Question: I would like to get a histogram with alternating gradients of a given color, according to decile breakpoints, as shown in figure below:
<URL>
Example data:
'''
clear
input float dn3001 double hw0010
<PHONE>.<PHONE>
-16390 520.<PHONE>
121010 238.732322261911
953839 221.316063150235
465000 247.280750487467
-870 280.305382323347
96000 <PHONE>18
69500 355.<PHONE>
<PHONE>.<PHONE>
30500 616.914514202173
20000 <PHONE>99
154000 305.674687642557
440500 525.694777777734
56870 <PHONE>21
330500 376.651172915574
101000 465.<PHONE>
401046.5 660.816203440777
31872 <PHONE>73
220345 603.326244510505
193360 677.527413164373
196300 568.436679602066
222640 427.<PHONE>
510500 318.557431587468
<PHONE>.<PHONE>
122300 532.996690473983
<PHONE>.<PHONE>
313500 292.610321722557
<PHONE>.<PHONE>
<PHONE>.6 386.944439319246
<PHONE>.<PHONE>
711110 511.604491869939
127440 256.968118266053
424900 <PHONE>
95491 <PHONE>29
287500 413.<PHONE>
70050 <PHONE>78
75460 299.232446656805
210500 290.391474820414
135800 292.<PHONE>
119924 303.953183619671
81075 <PHONE>14
152 289.<PHONE>
73000 <PHONE>44
246500 327.474430367518
<PHONE>.<PHONE>
14522 456.<PHONE>
139000 319.451311193507
68661 <PHONE>84
214089.7 388.589383036063
927800 849.<PHONE>
7840 <PHONE>77
140140 852.940547469624
21646.<PHONE>.<PHONE>
end
'''
The code below produces a graph with uneven bar spread:
'''
xtile aux = dn3001 [aw=hw0010], nq(10)
_pctile dn3001[aw=hw0010], nq(10)
sort dn3001
list dn3001 aux
return list
scalar p10=r(r1)
scalar p20=r(r2)
scalar p30=r(r3)
scalar p40=r(r4)
scalar p50=r(r5)
scalar p60=r(r6)
scalar p70=r(r7)
scalar p80=r(r8)
scalar p90=r(r9)
drop aux
sum dn3001 [aw=hw0010], d
scalar p1=r(p1)
scalar p95=r(p95)
twoway histogram dn3001 if dn3001>=scalar(p1) & dn3001<scalar(p10), bcolor(green%20) freq legend(off) ///
|| histogram dn3001 if dn3001>=scalar(p10) & dn3001<scalar(p20), bcolor(green) freq legend(off) ///
|| histogram dn3001 if dn3001>=scalar(p20) & dn3001<scalar(p30), bcolor(green%20) freq legend(off) ///
|| histogram dn3001 if dn3001>=scalar(p30) & dn3001<scalar(p40), bcolor(green) freq legend(off) ///
|| histogram dn3001 if dn3001>=scalar(p40) & dn3001<scalar(p50), bcolor(green%20) freq legend(off) ///
|| histogram dn3001 if dn3001>=scalar(p50) & dn3001<scalar(p60), bcolor(green) freq legend(off) ///
|| histogram dn3001 if dn3001>=scalar(p60) & dn3001<scalar(p70), bcolor(green%20) freq legend(off) ///
|| histogram dn3001 if dn3001>=scalar(p70) & dn3001<scalar(p80), bcolor(green) freq legend(off) ///
|| histogram dn3001 if dn3001>=scalar(p80) & dn3001<scalar(p90), bcolor(green%20) freq legend(off) ///
|| histogram dn3001 if dn3001>=scalar(p90) & dn3001<scalar(p95), bcolor(green) freq legend(off)
'''

How can I get the same bar width?
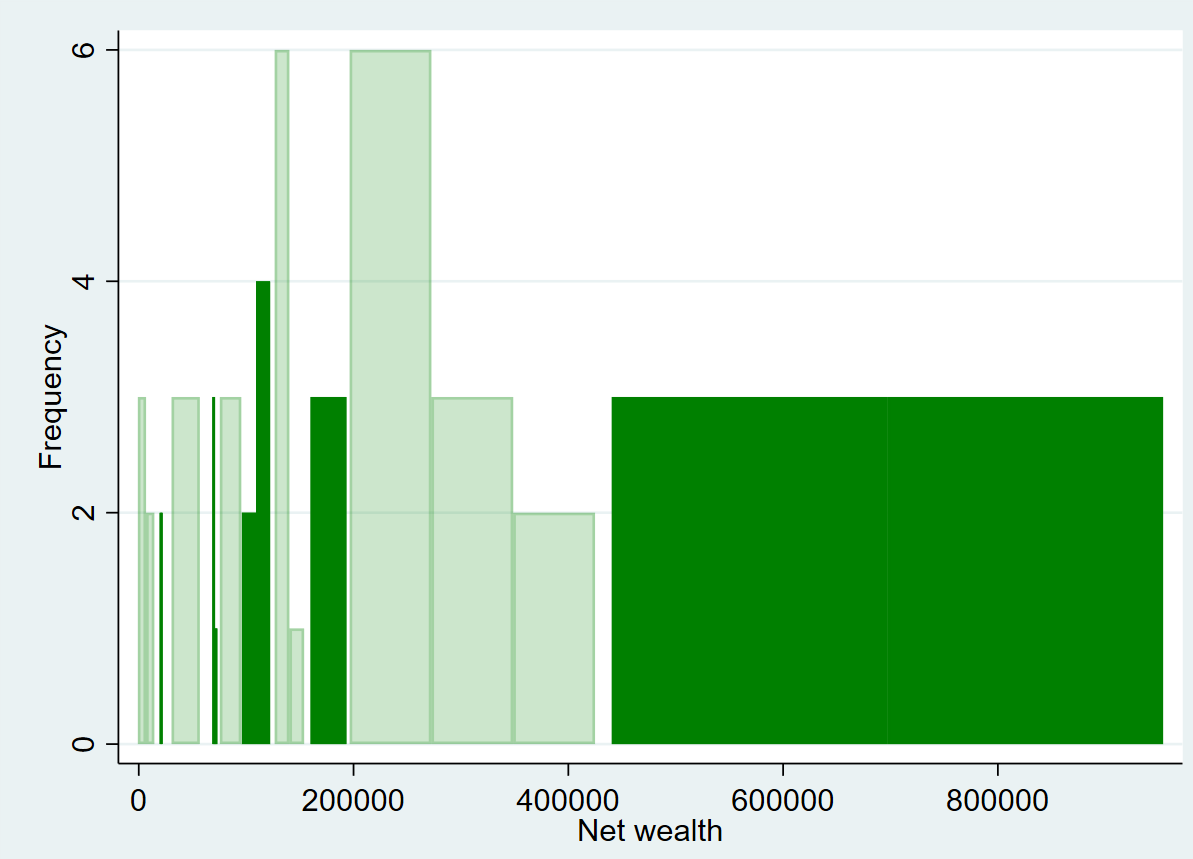
Answer: Here is one potential approach:
'''
twoway__histogram_gen dn3001, freq bin(50) generate(b a, replace)
_pctile dn3001 [aw=hw0010], nq(10)
return list
scalars:
r(r1) = 20000
r(r2) = 30500
r(r3) = 68661
r(r4) = 75460
r(r5) = 96000
r(r6) = 126528
r(r7) = 159960
r(r8) = 196300
r(r9) = 440500
generate group = .
forvalues i = 9(-1)1 {
replace group = 'i' if a <= 'r(r'i')'
}
replace group = 10 if a > 'r(r9)' & _n <= 20
'''
'''
list a b group in 1 / 20, sepby(group)
+-----------------------+
| a b group |
|-----------------------|
1. | -70.45375 6 1 |
|-----------------------|
2. | 32568.64 4 3 |
3. | 65207.73 7 3 |
|-----------------------|
4. | 97846.82 4 6 |
|-----------------------|
5. | 130485.9 9 7 |
|-----------------------|
6. | 163125 2 8 |
7. | 195764.1 4 8 |
|-----------------------|
8. | 228403.2 3 9 |
9. | 261042.3 1 9 |
10. | 293681.4 1 9 |
11. | 326320.5 2 9 |
12. | 391598.7 1 9 |
13. | 424237.8 2 9 |
|-----------------------|
14. | 456876.8 1 10 |
15. | 522155 1 10 |
16. | 717989.6 1 10 |
17. | 913824.1 1 10 |
18. | 946463.3 1 10 |
19. | <PHONE> 1 10 |
20. | <PHONE> 1 10 |
+-----------------------+
'''
Result:
'''
twoway (bar b a, barwidth(25000) legend(off)) ///
(bar b a if group == 3, barwidth(25000) color(green)) ///
(bar b a if group == 9, barwidth(25000) color(red))
'''
<URL>